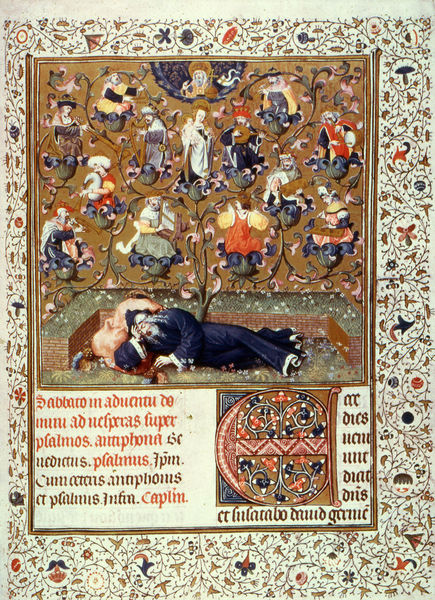
Titel: Stundenbuch Philipp des Guten
Institution: Brüssel, Bibliothèque Royale de Belgique
Schlagwörter: baum, blau, mann, schlaf, blumen, braun, rot, hochformat, ornament, bibel, bild, gold, mantel, garten, schrift, schlafen, mauer, ornamente, verzierung, buch, traum, druck, seite, text, buchstabe, initiale, ranke, buchdruck, buchseite, religiös, miniatur, schlafender, latein, evangeliar, stammbaum, genealogie, manuskript, e, c, verzieherung